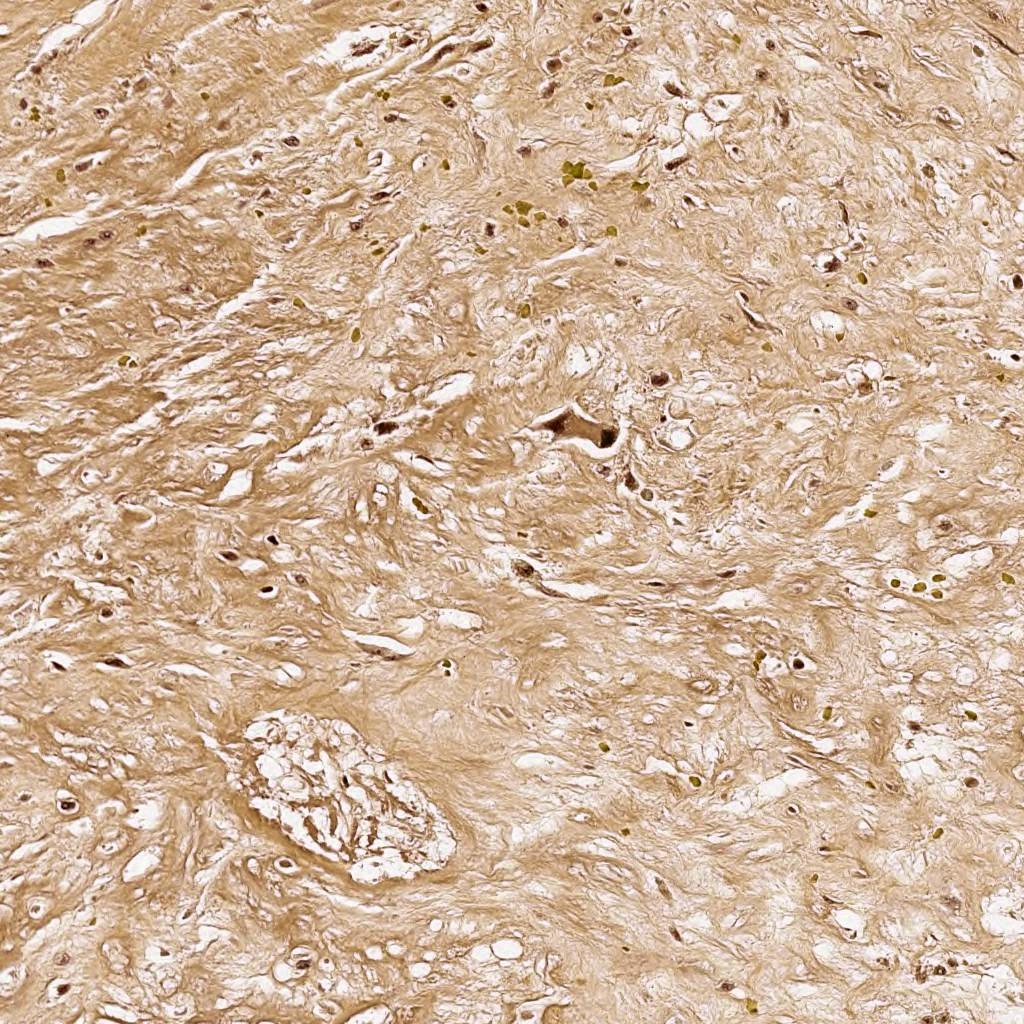
Label: Non-Viable-Tumor